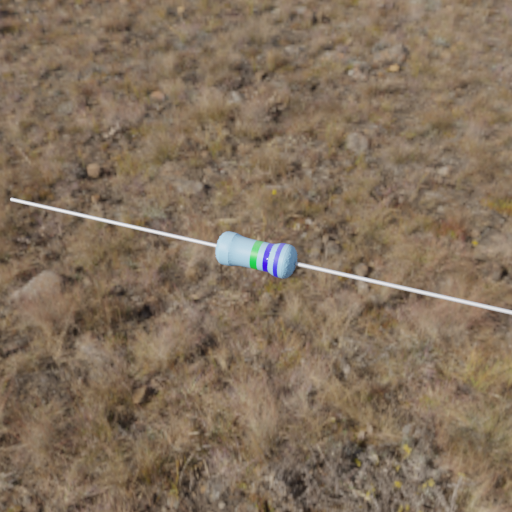
Resistor colour bands (in order): green, blue, blue